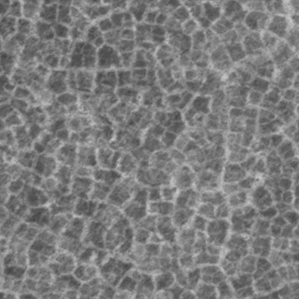
Label: frost